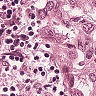
Metastatic tissue present: yes